Question: I've been working on a new website and practicing my JS/jQuery/AJaxy skills. Last night I wanted to take a look at how long the page was taking to render and see if there were any areas I could clean up to increase speed. While the page loads in about 200 - 300 ms every time, I'm seeing a large amount of blank space between resource loads under the network inspector.

<URL>
Has anyone else seen this or know what I can do to minimize that time (talking about the blank space between like the html and the first css file)?
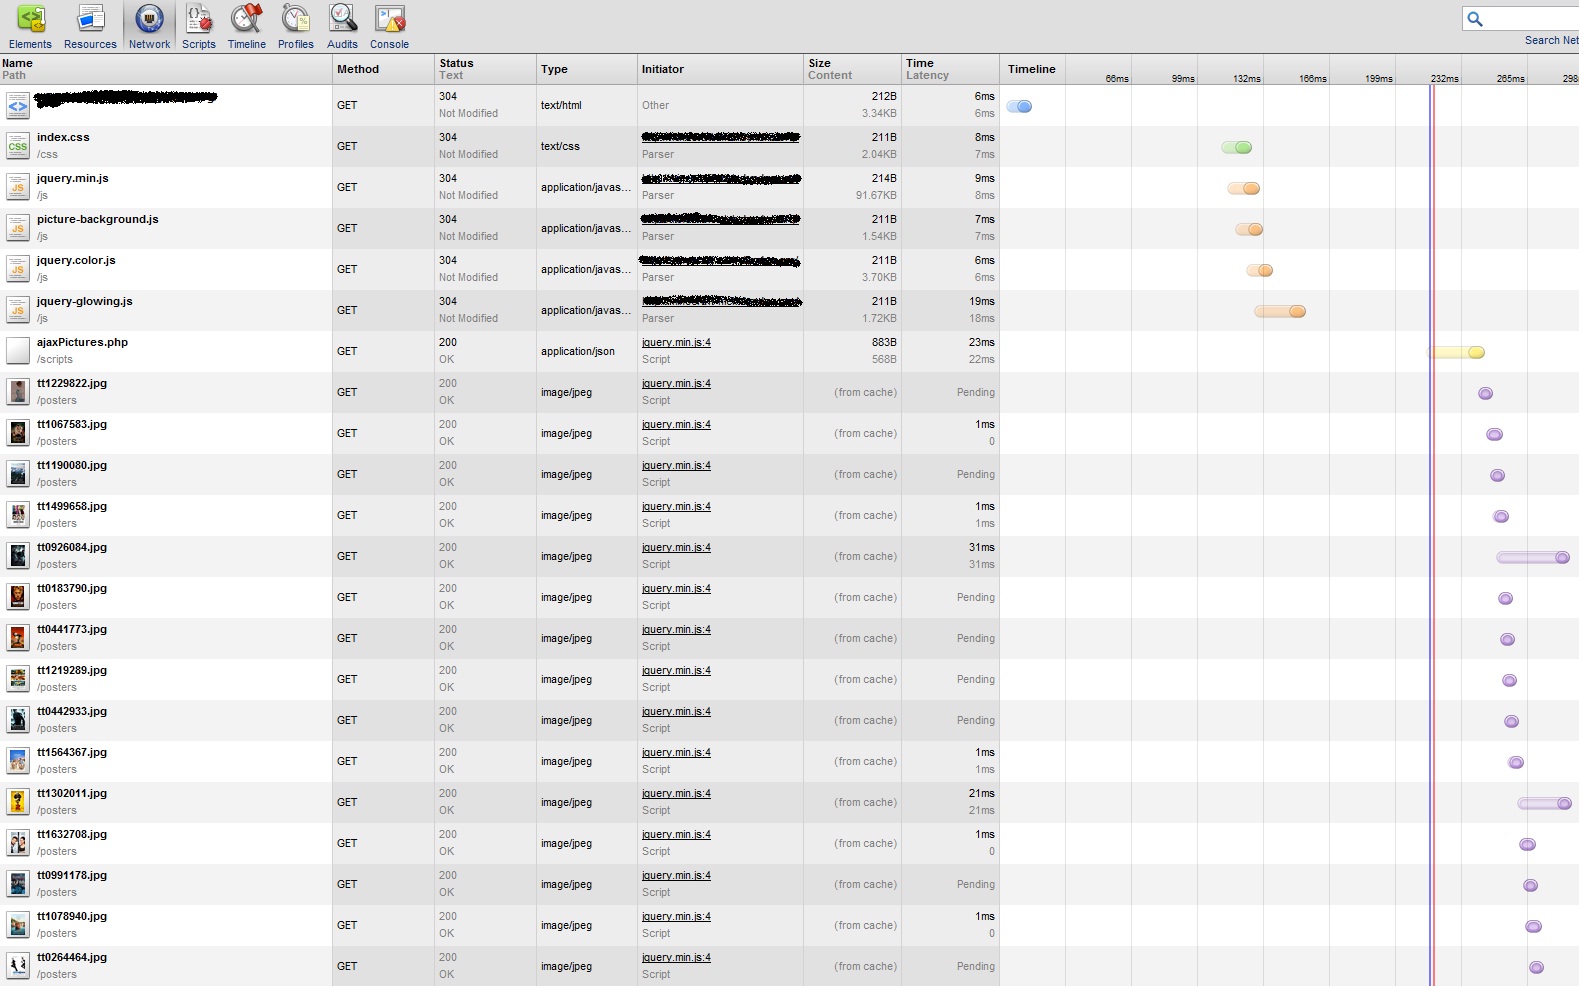
Answer: You've got a bunch of images loaded just after the page has been loaded (the 'load' and 'DOMContentLoaded' events have fired - the blue and red vertical lines across the ). I can see that the images are loaded by the JQuery library (the column), perhaps to build a gallery or something.
So, the case is that JQuery loads the images after the page load, presumably in the 'onload' handler (this can look like '$(document).ready(handler)' in your code, but other options are possible, too).